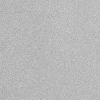
Atmospheric dust classification: dusty